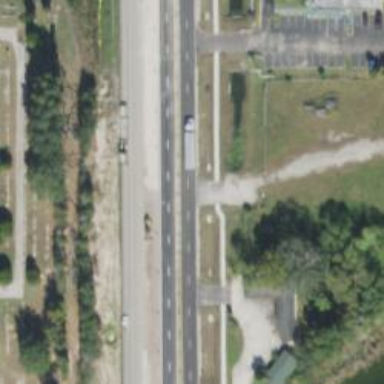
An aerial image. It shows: Asphalt road designated as trunk highway.